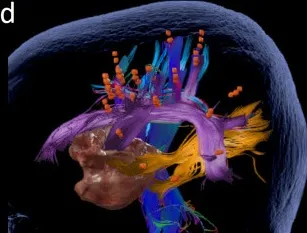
Case 7. Left panels show ON results, right panels AN results. Panels (C, D) Fiber tracking results including the lesion, nTMS cortical endpoints in orange and color-coded tracts with CNT in direction-coded, here dark blue, AF in purple, SLF in pink, ILF in yellow, and CF in light blue.
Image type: electrography (ekg)